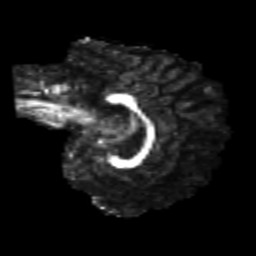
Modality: FA
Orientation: sagittal
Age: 25
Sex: female
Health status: healthy
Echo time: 0.074 s